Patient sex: M
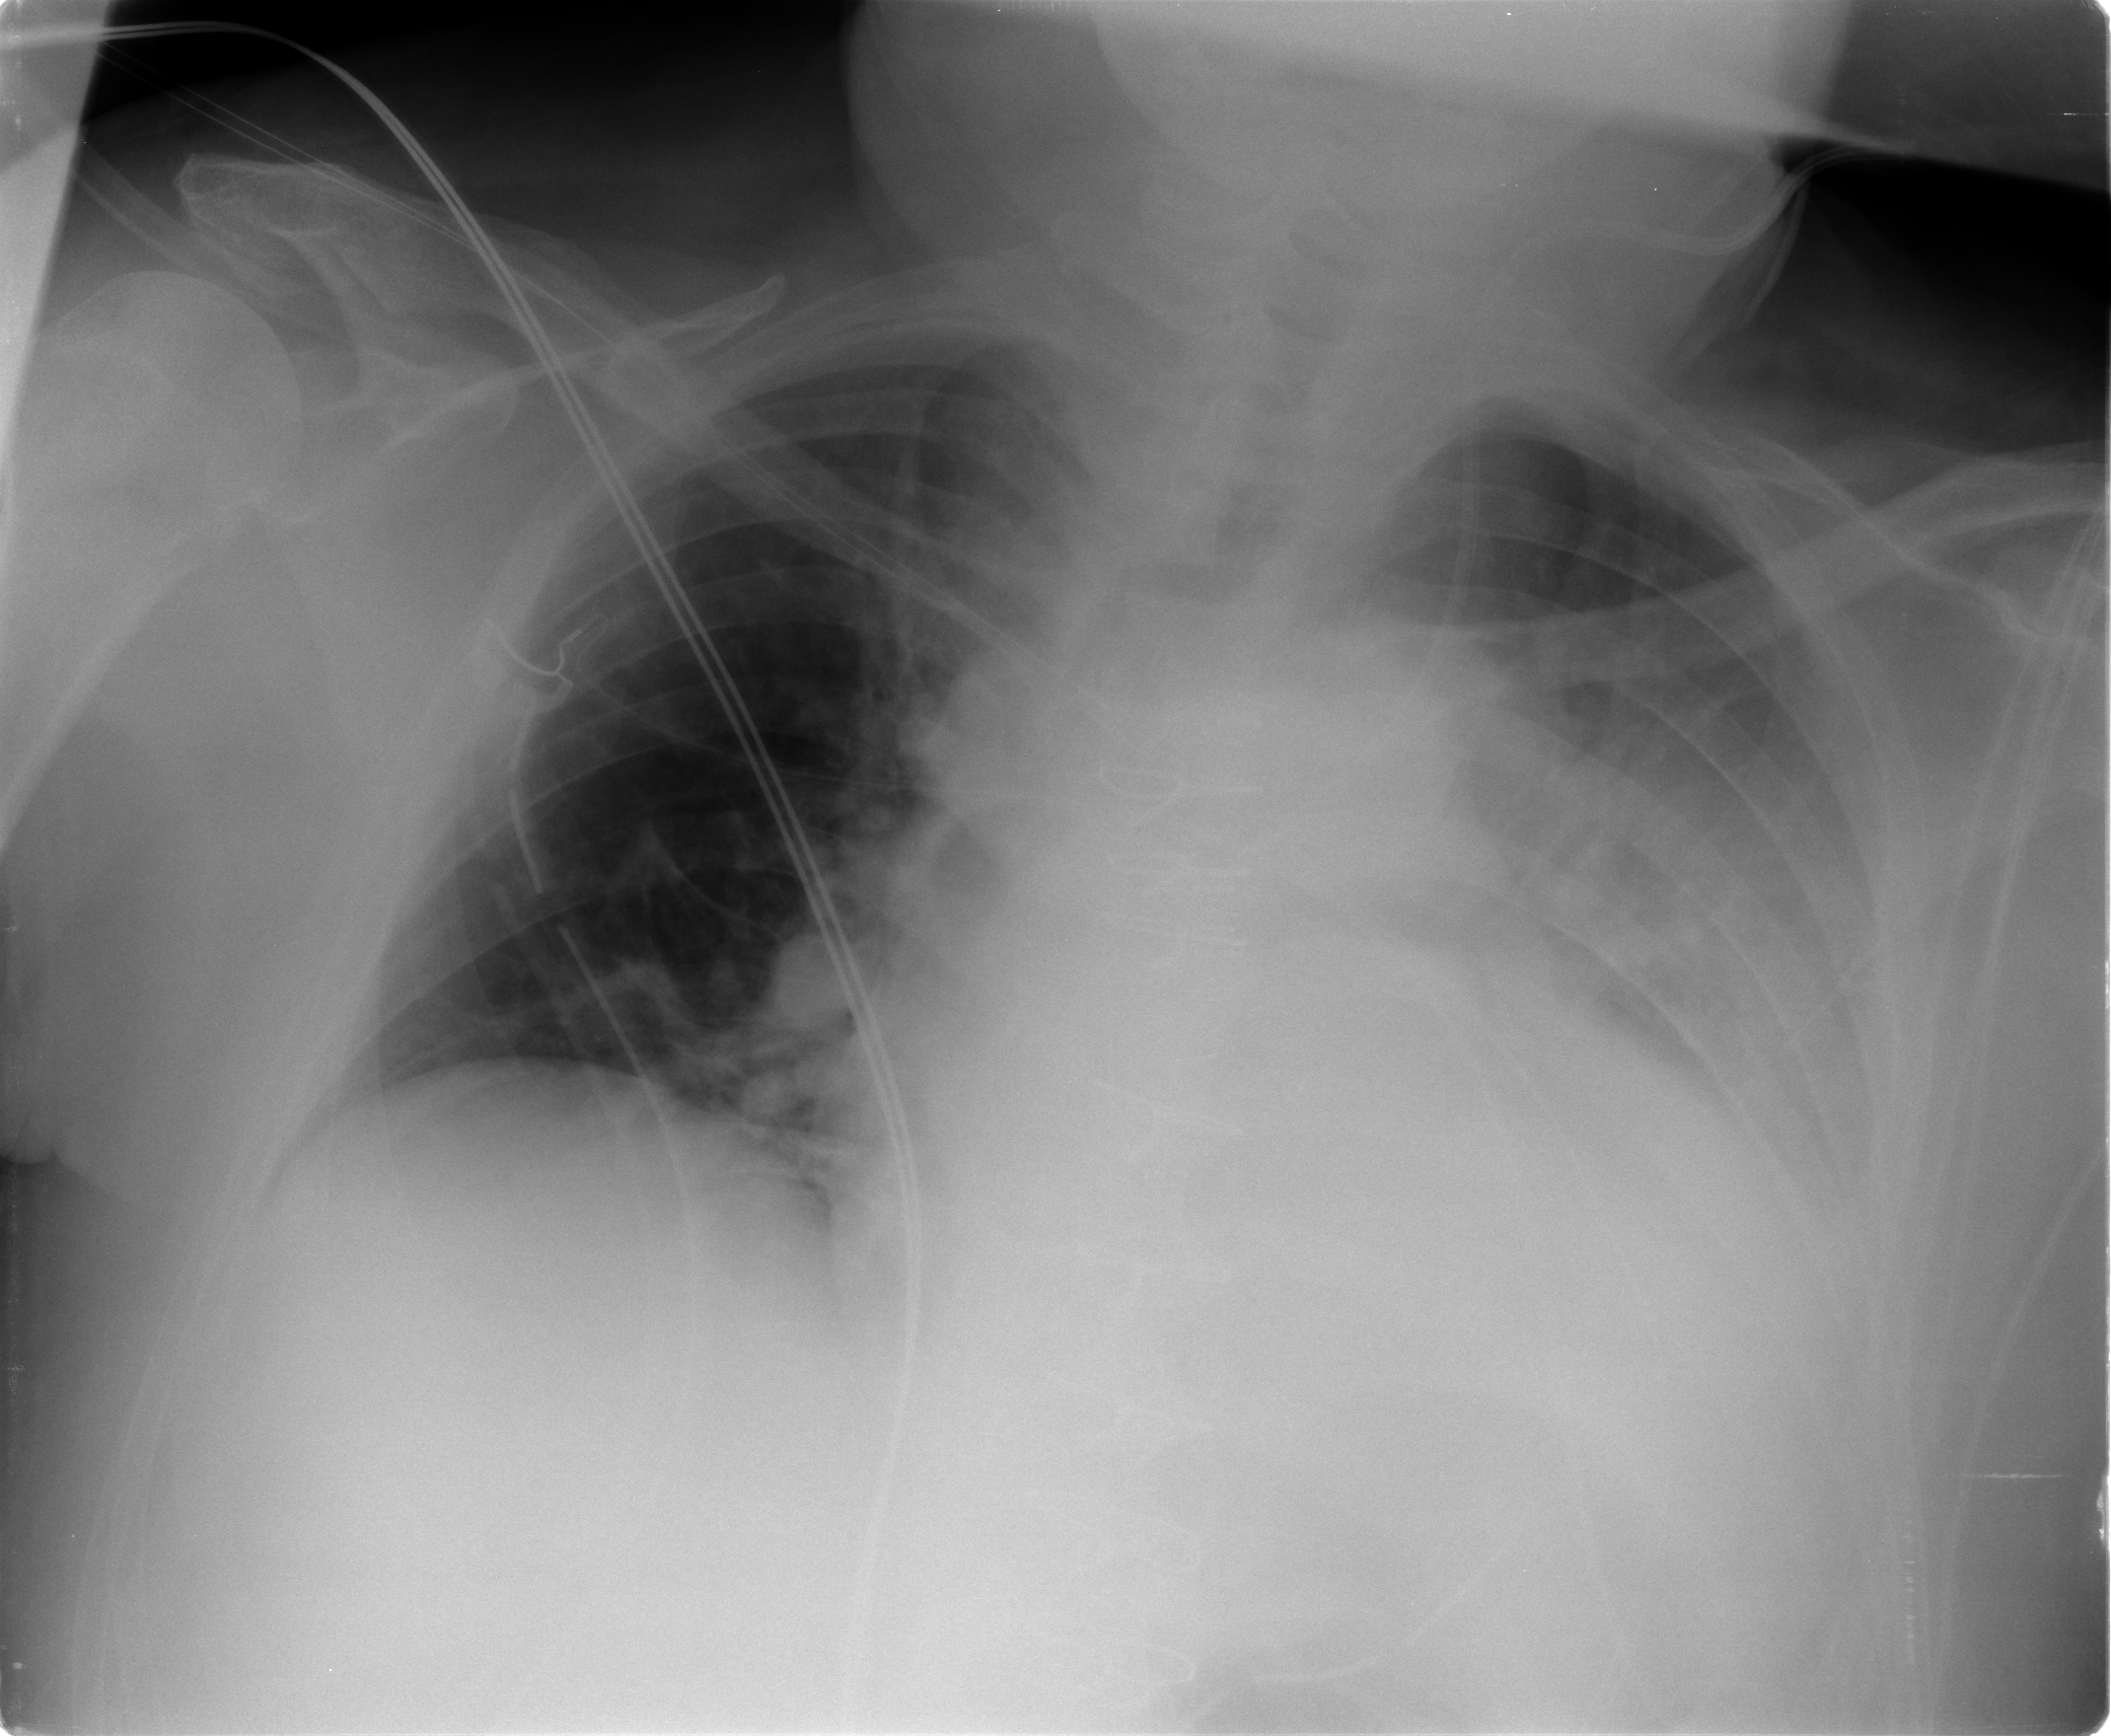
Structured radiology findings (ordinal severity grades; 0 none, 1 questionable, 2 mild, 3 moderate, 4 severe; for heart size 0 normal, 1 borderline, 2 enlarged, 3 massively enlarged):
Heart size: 2
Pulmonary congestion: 0
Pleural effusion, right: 0
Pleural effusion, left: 3
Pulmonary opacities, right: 0
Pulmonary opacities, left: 0
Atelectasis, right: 0
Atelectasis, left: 3